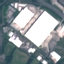
Label: Industrial